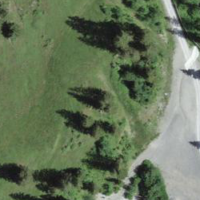
EUNIS habitat code: 23
Species observed at this site:
Anemonastrum narcissiflorum